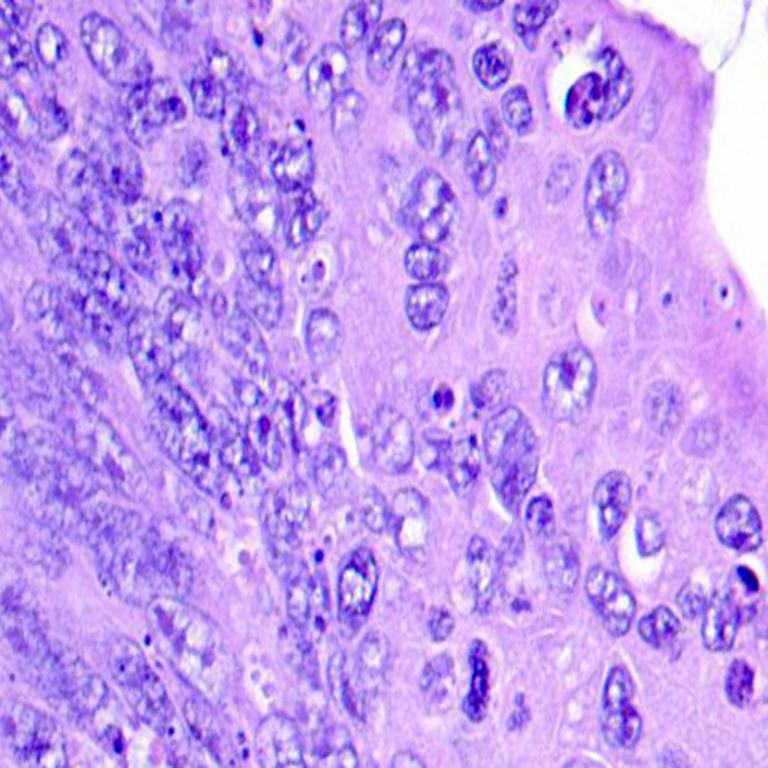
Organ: colon
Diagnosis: adenocarcinomas